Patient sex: M
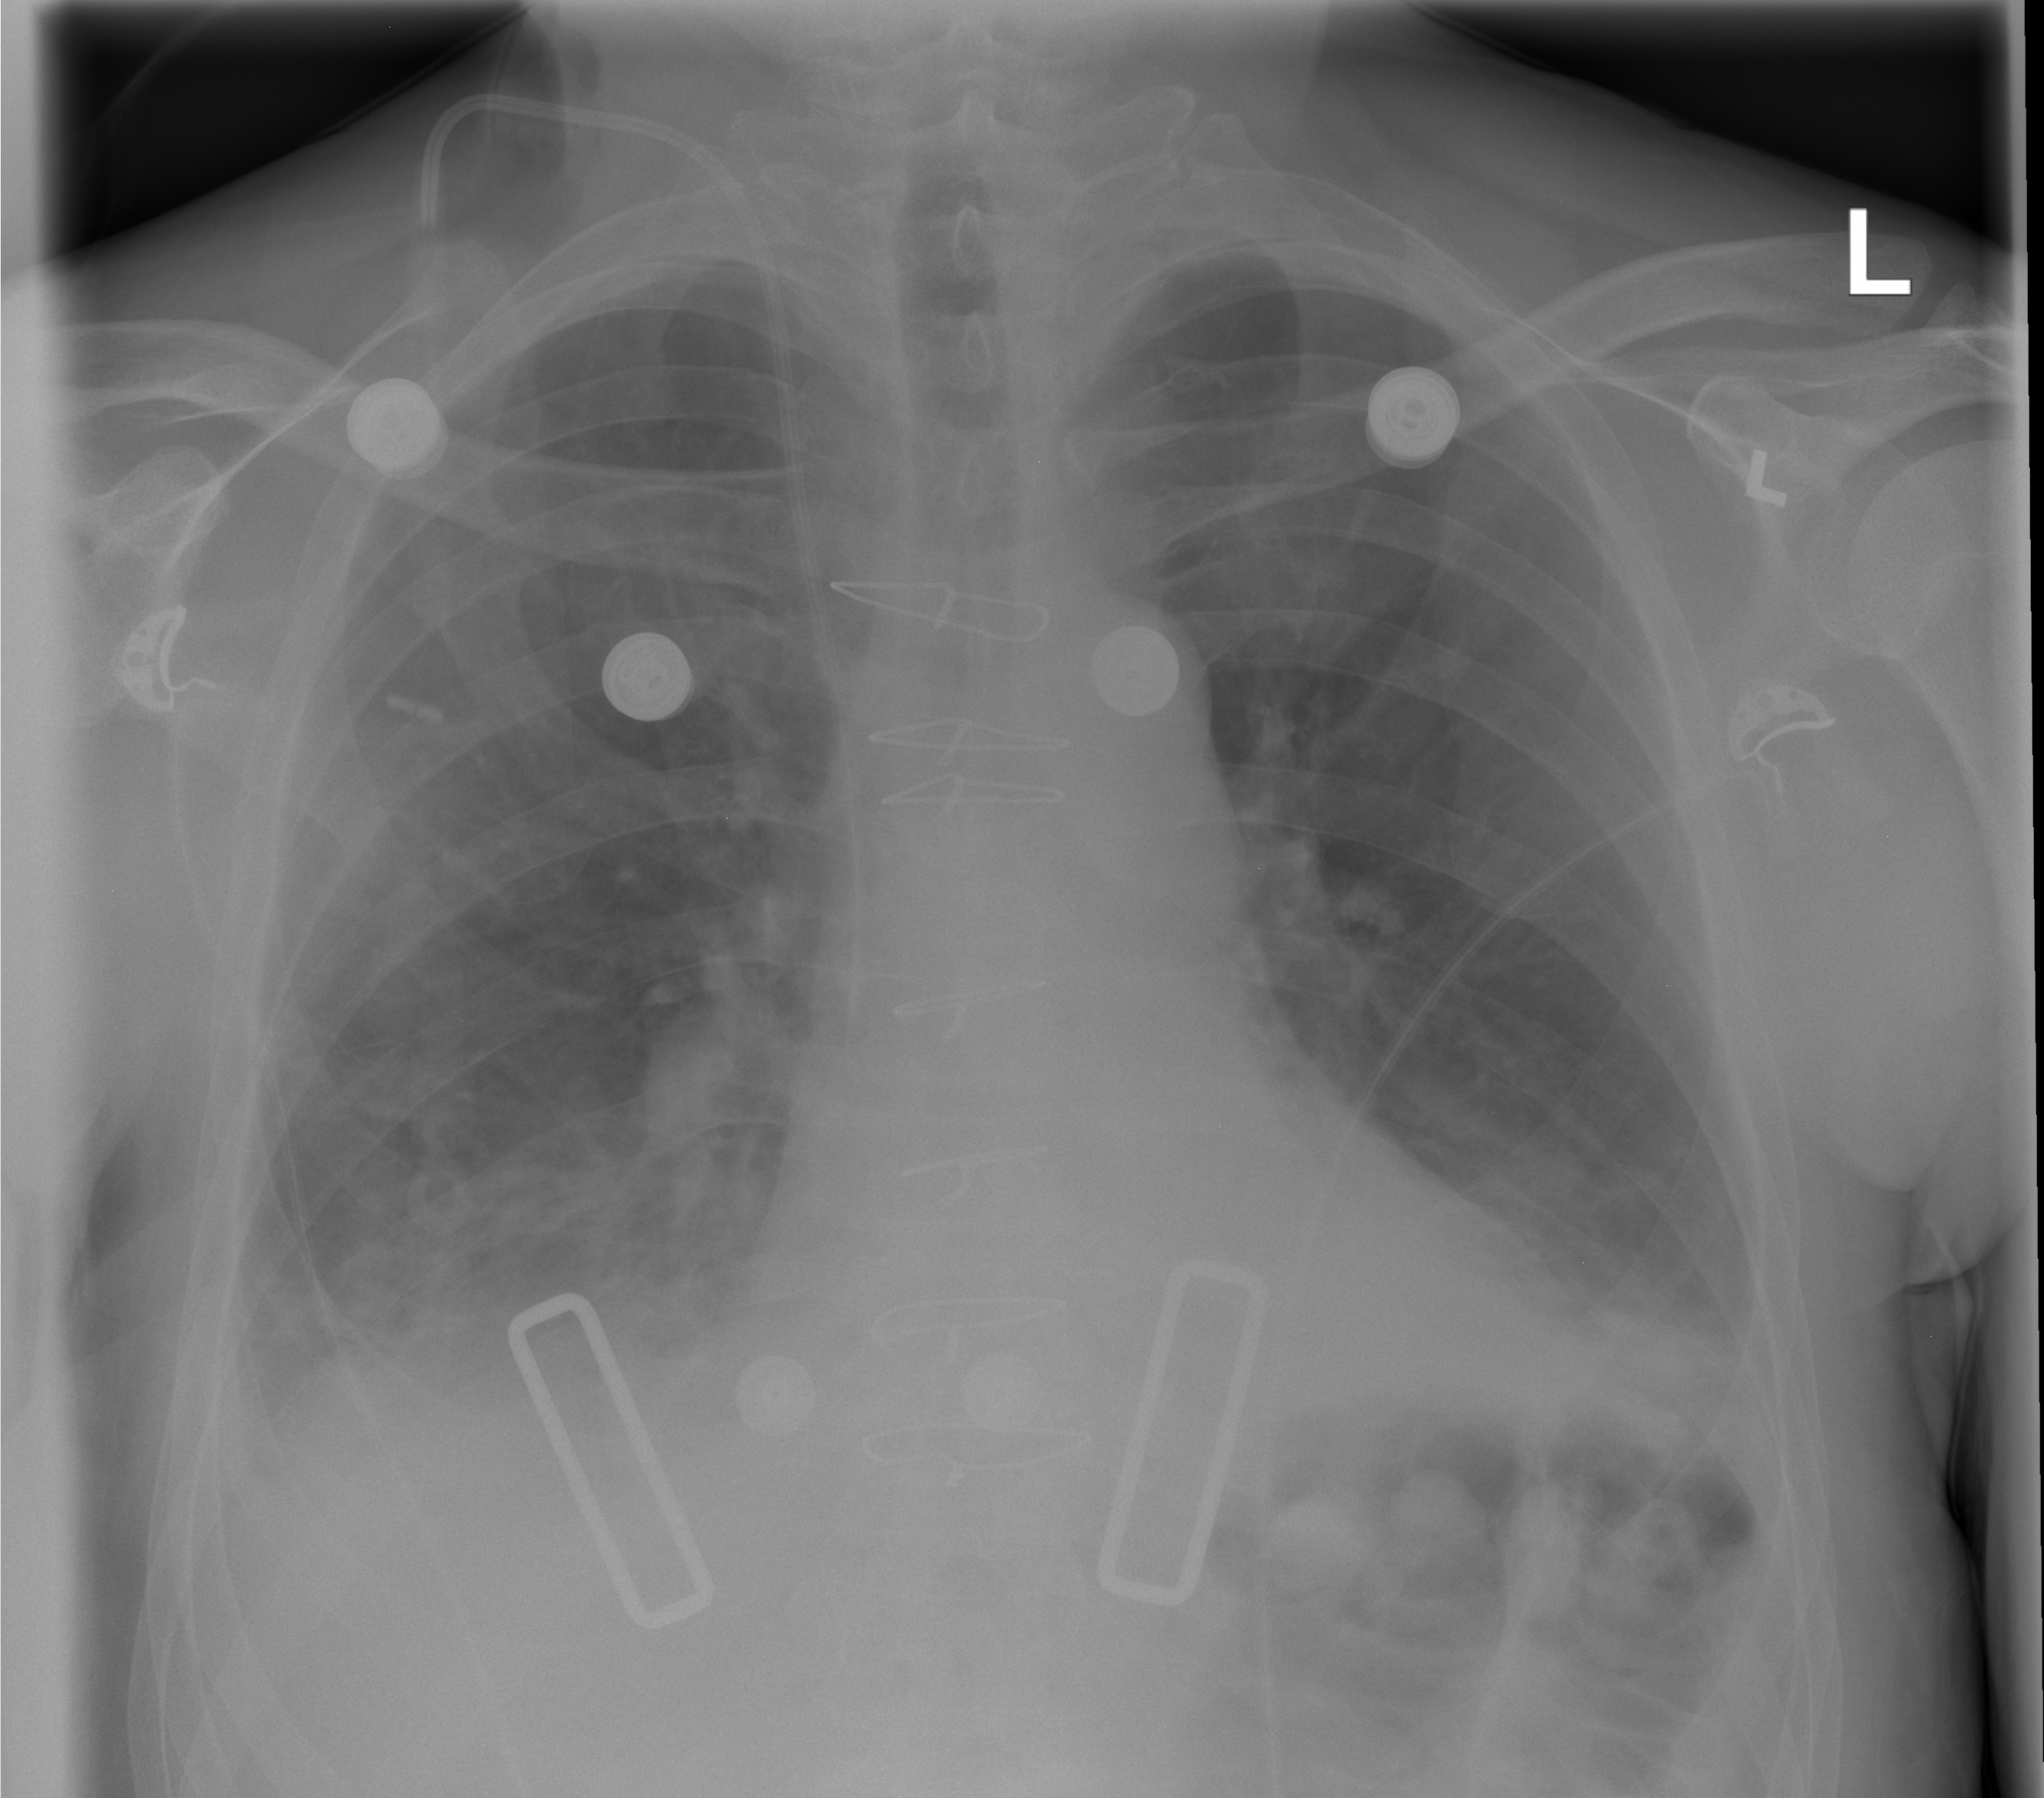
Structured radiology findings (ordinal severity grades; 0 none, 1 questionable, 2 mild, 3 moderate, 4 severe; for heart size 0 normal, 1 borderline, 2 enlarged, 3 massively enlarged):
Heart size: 0
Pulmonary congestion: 2
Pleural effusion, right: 2
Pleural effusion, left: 2
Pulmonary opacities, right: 1
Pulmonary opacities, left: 0
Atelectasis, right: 2
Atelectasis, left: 2